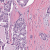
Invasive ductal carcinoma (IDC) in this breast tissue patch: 1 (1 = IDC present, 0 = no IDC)